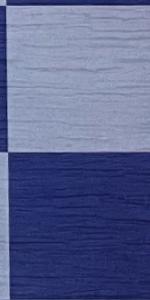
Label: Empty